Question: im facing a problem where i need some advice.
I want to have a couple of main div containers lets say
'''
<div class="main">
'''
one to another to the right.
1. All main containers should have full width and height (fullscreen).
2. On the right I need a couple other main containers with the size and width of the former.
Is it possible to set the divs one another to the right without reading and setting it with javascript? Is there a css/html solution?

Example:
'''
<div class="main"><!--to the right one more -->
</div>
<div class="main"><!--to the right one more -->
</div>
<div class="main">
</div>
'''
Style: #This doesn't work...
'''
.main{
width:100%;
height:auto;
float: right;
}
'''
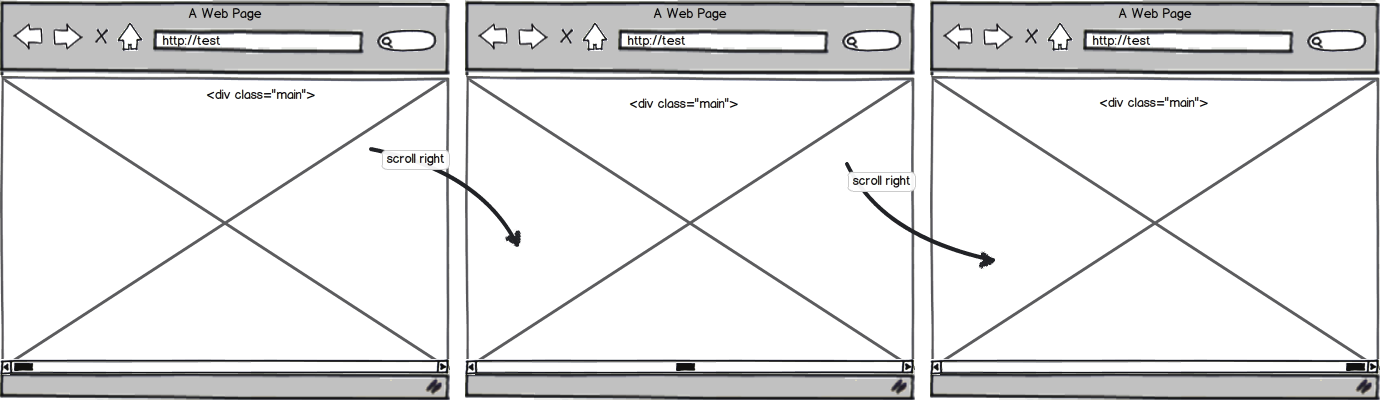
Answer: I may have misunderstood the question, but try
'''
html, body {
height: 100%;
}
body {
width: 300%;
}
.main {
height: 100%;
width: 33.333333333%;
float: left;
}
'''
<URL>